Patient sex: M
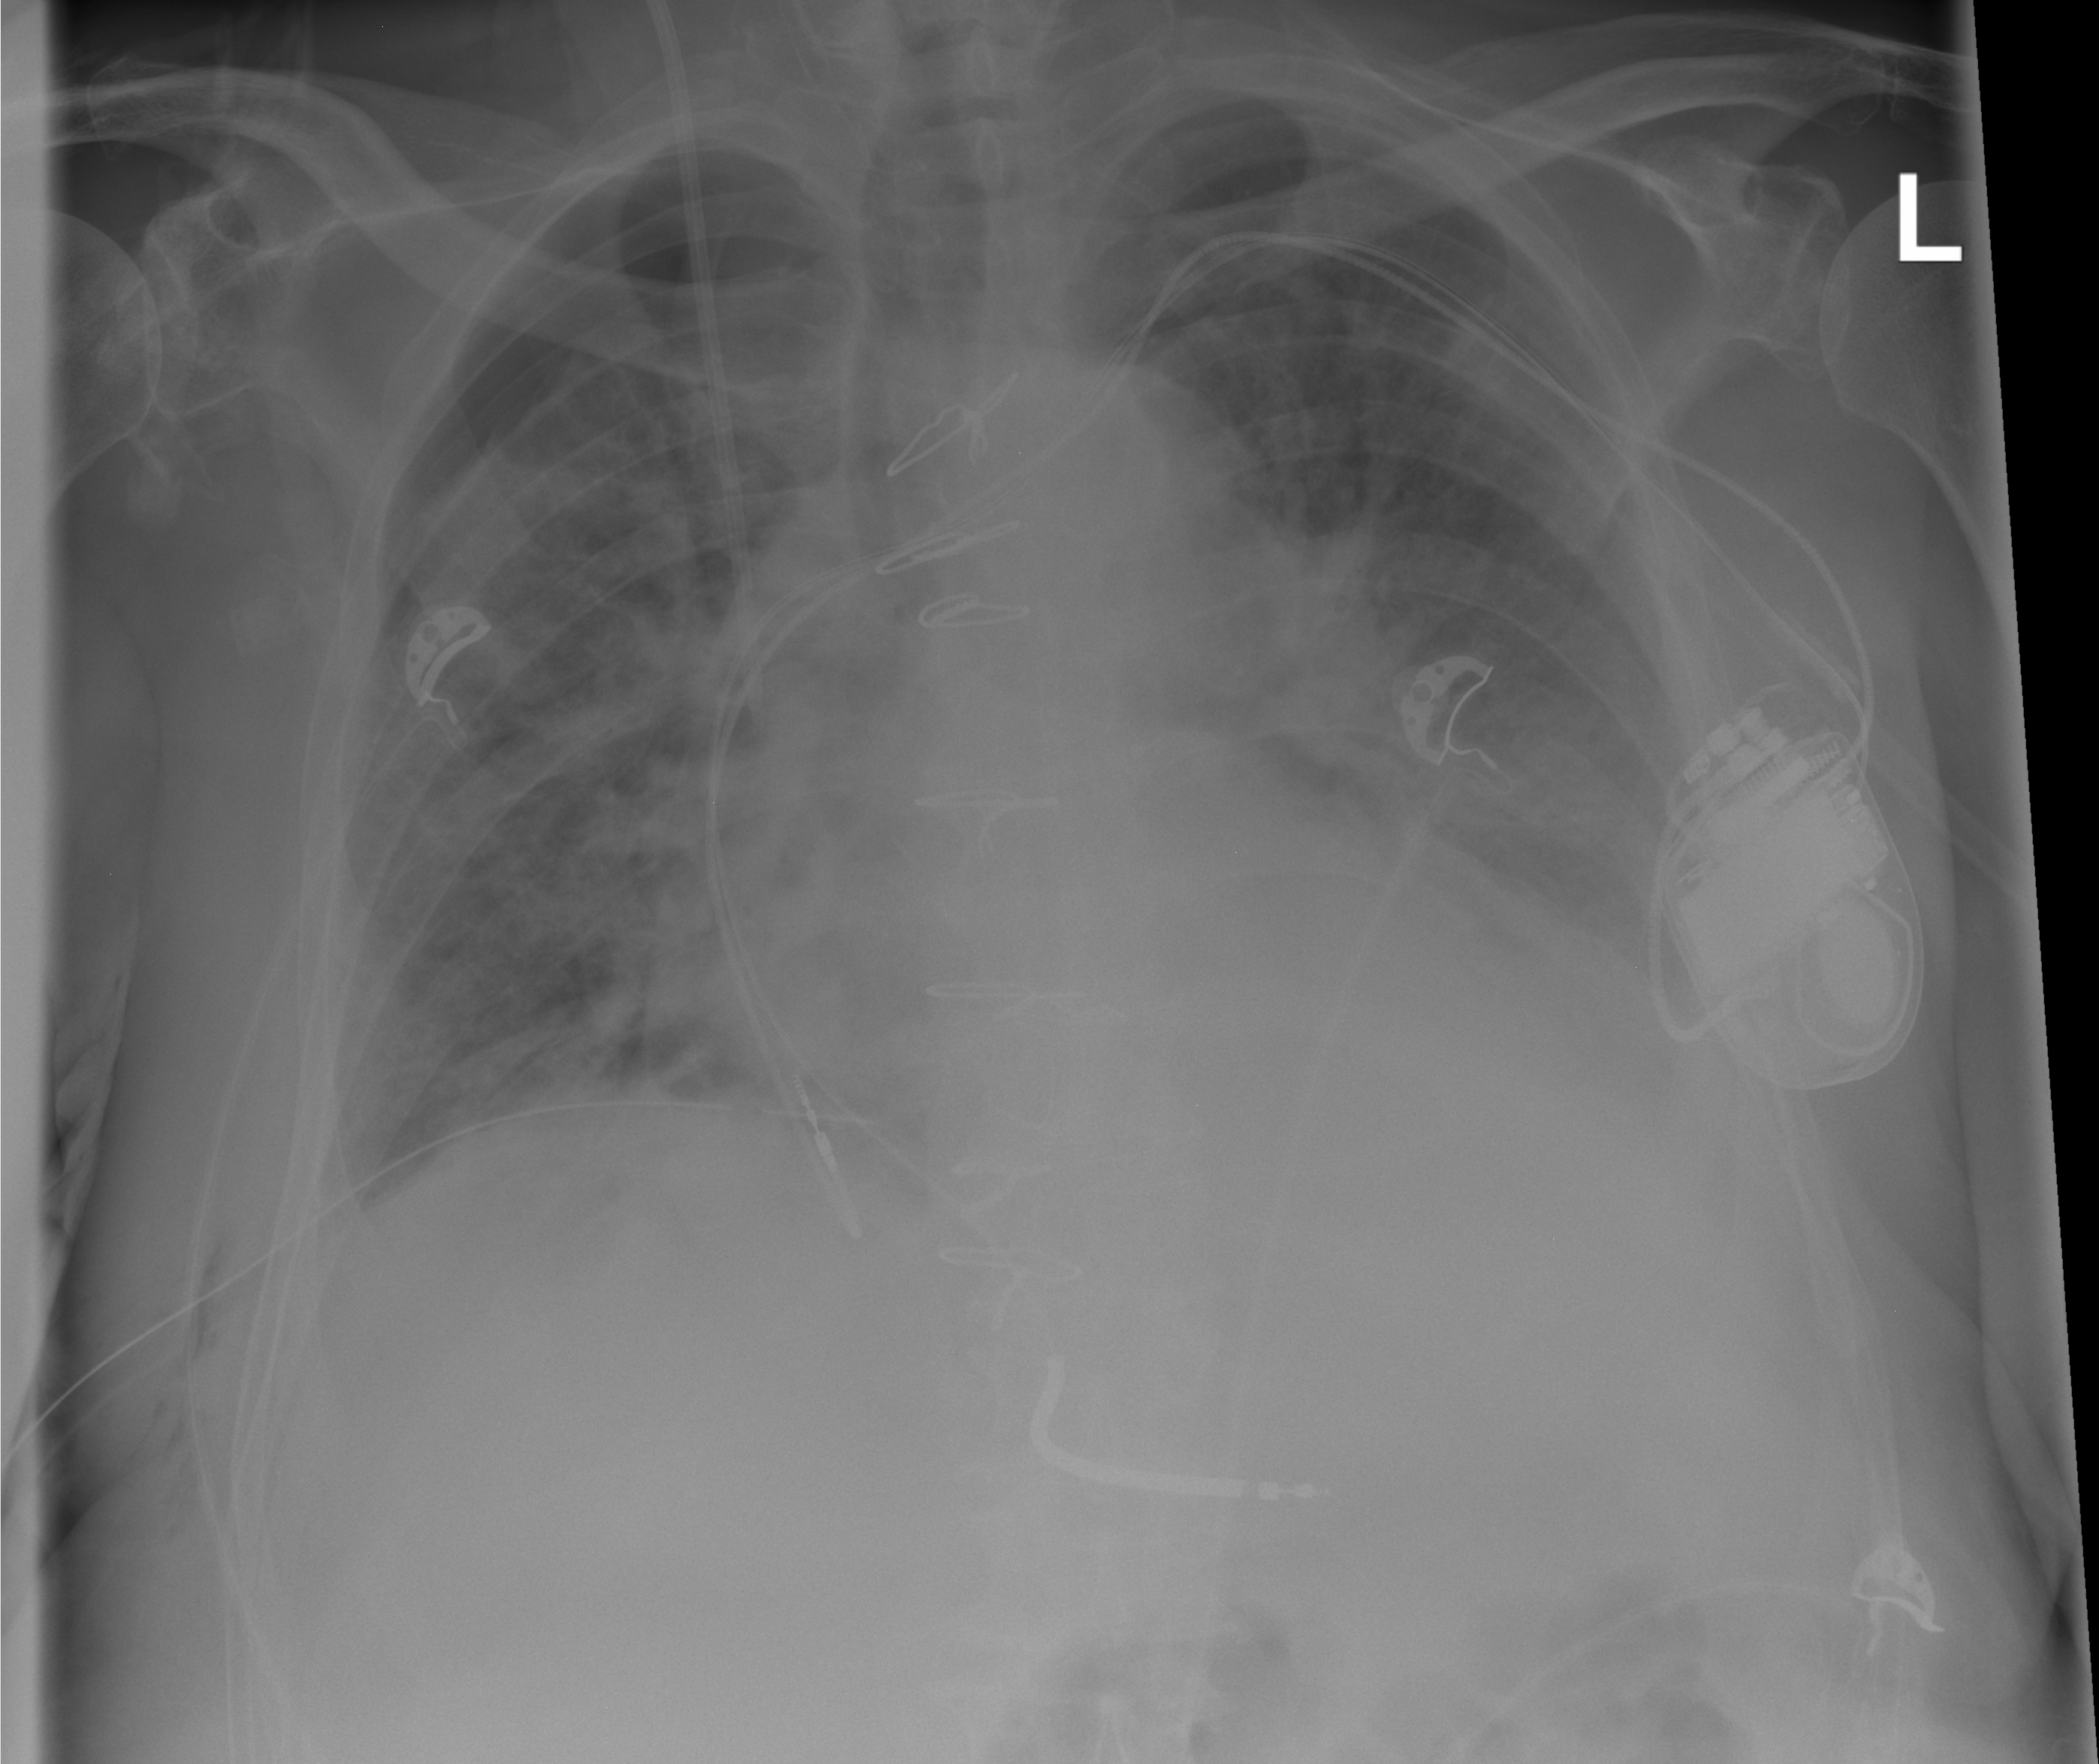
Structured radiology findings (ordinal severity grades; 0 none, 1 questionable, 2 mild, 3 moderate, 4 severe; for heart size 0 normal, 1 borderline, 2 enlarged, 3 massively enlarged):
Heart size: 2
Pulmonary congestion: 3
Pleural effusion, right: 0
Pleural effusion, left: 0
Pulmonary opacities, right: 3
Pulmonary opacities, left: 2
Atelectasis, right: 2
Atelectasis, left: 2